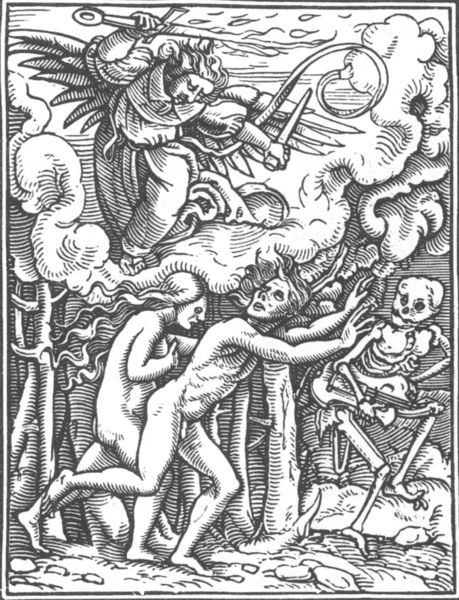
Titel: Die Vertreibung
Künstler: Holbein d. J.
Schlagwörter: angriff, baum, feuer, flügel, gott, himmel, mann, nackt, wolken, bäume, frau, schwarz, szene, weiss, zeichnung, wolke, bibel, messer, steine, tod, tot, instrument, wind, wolen, rauch, haare, paar, wald, engel, garten, beine, holzschnitt, angst, scham, scheide, flucht, oben, adam, eva, paradies, flamme, kreuz, flammen, aufruhr, druck, linolschnitt, schnitt, radierung, stich, gefahr, schwert, strafe, fliehen, rennen, schlange, geige, skelett, fegefeuer, hölle, verdammnis, macht, laute, totenschädel, vertreibung, leier, erzengel, zorn, gerippe, paradis, brunst, zitter, gebeine, sezene, racheengel, heraus, vertrebung, skeltt